Aerial crown-view tile of a tropical tree (Barro Colorado Island, Panama), acquired 20240918:
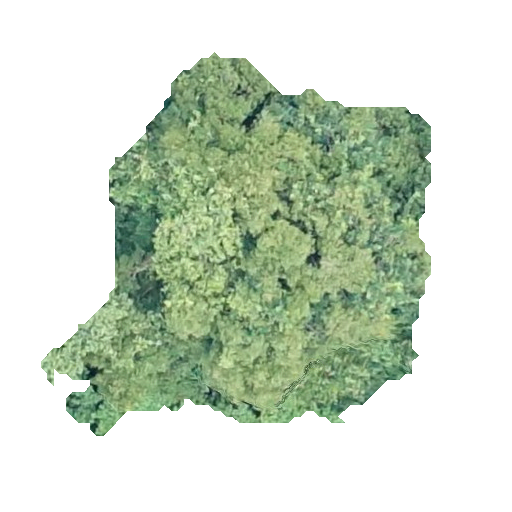
Species: Pouteria stipitata
GBIF accepted scientific name: Pouteria stipitata
Crown area: 157.241 m²